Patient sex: M
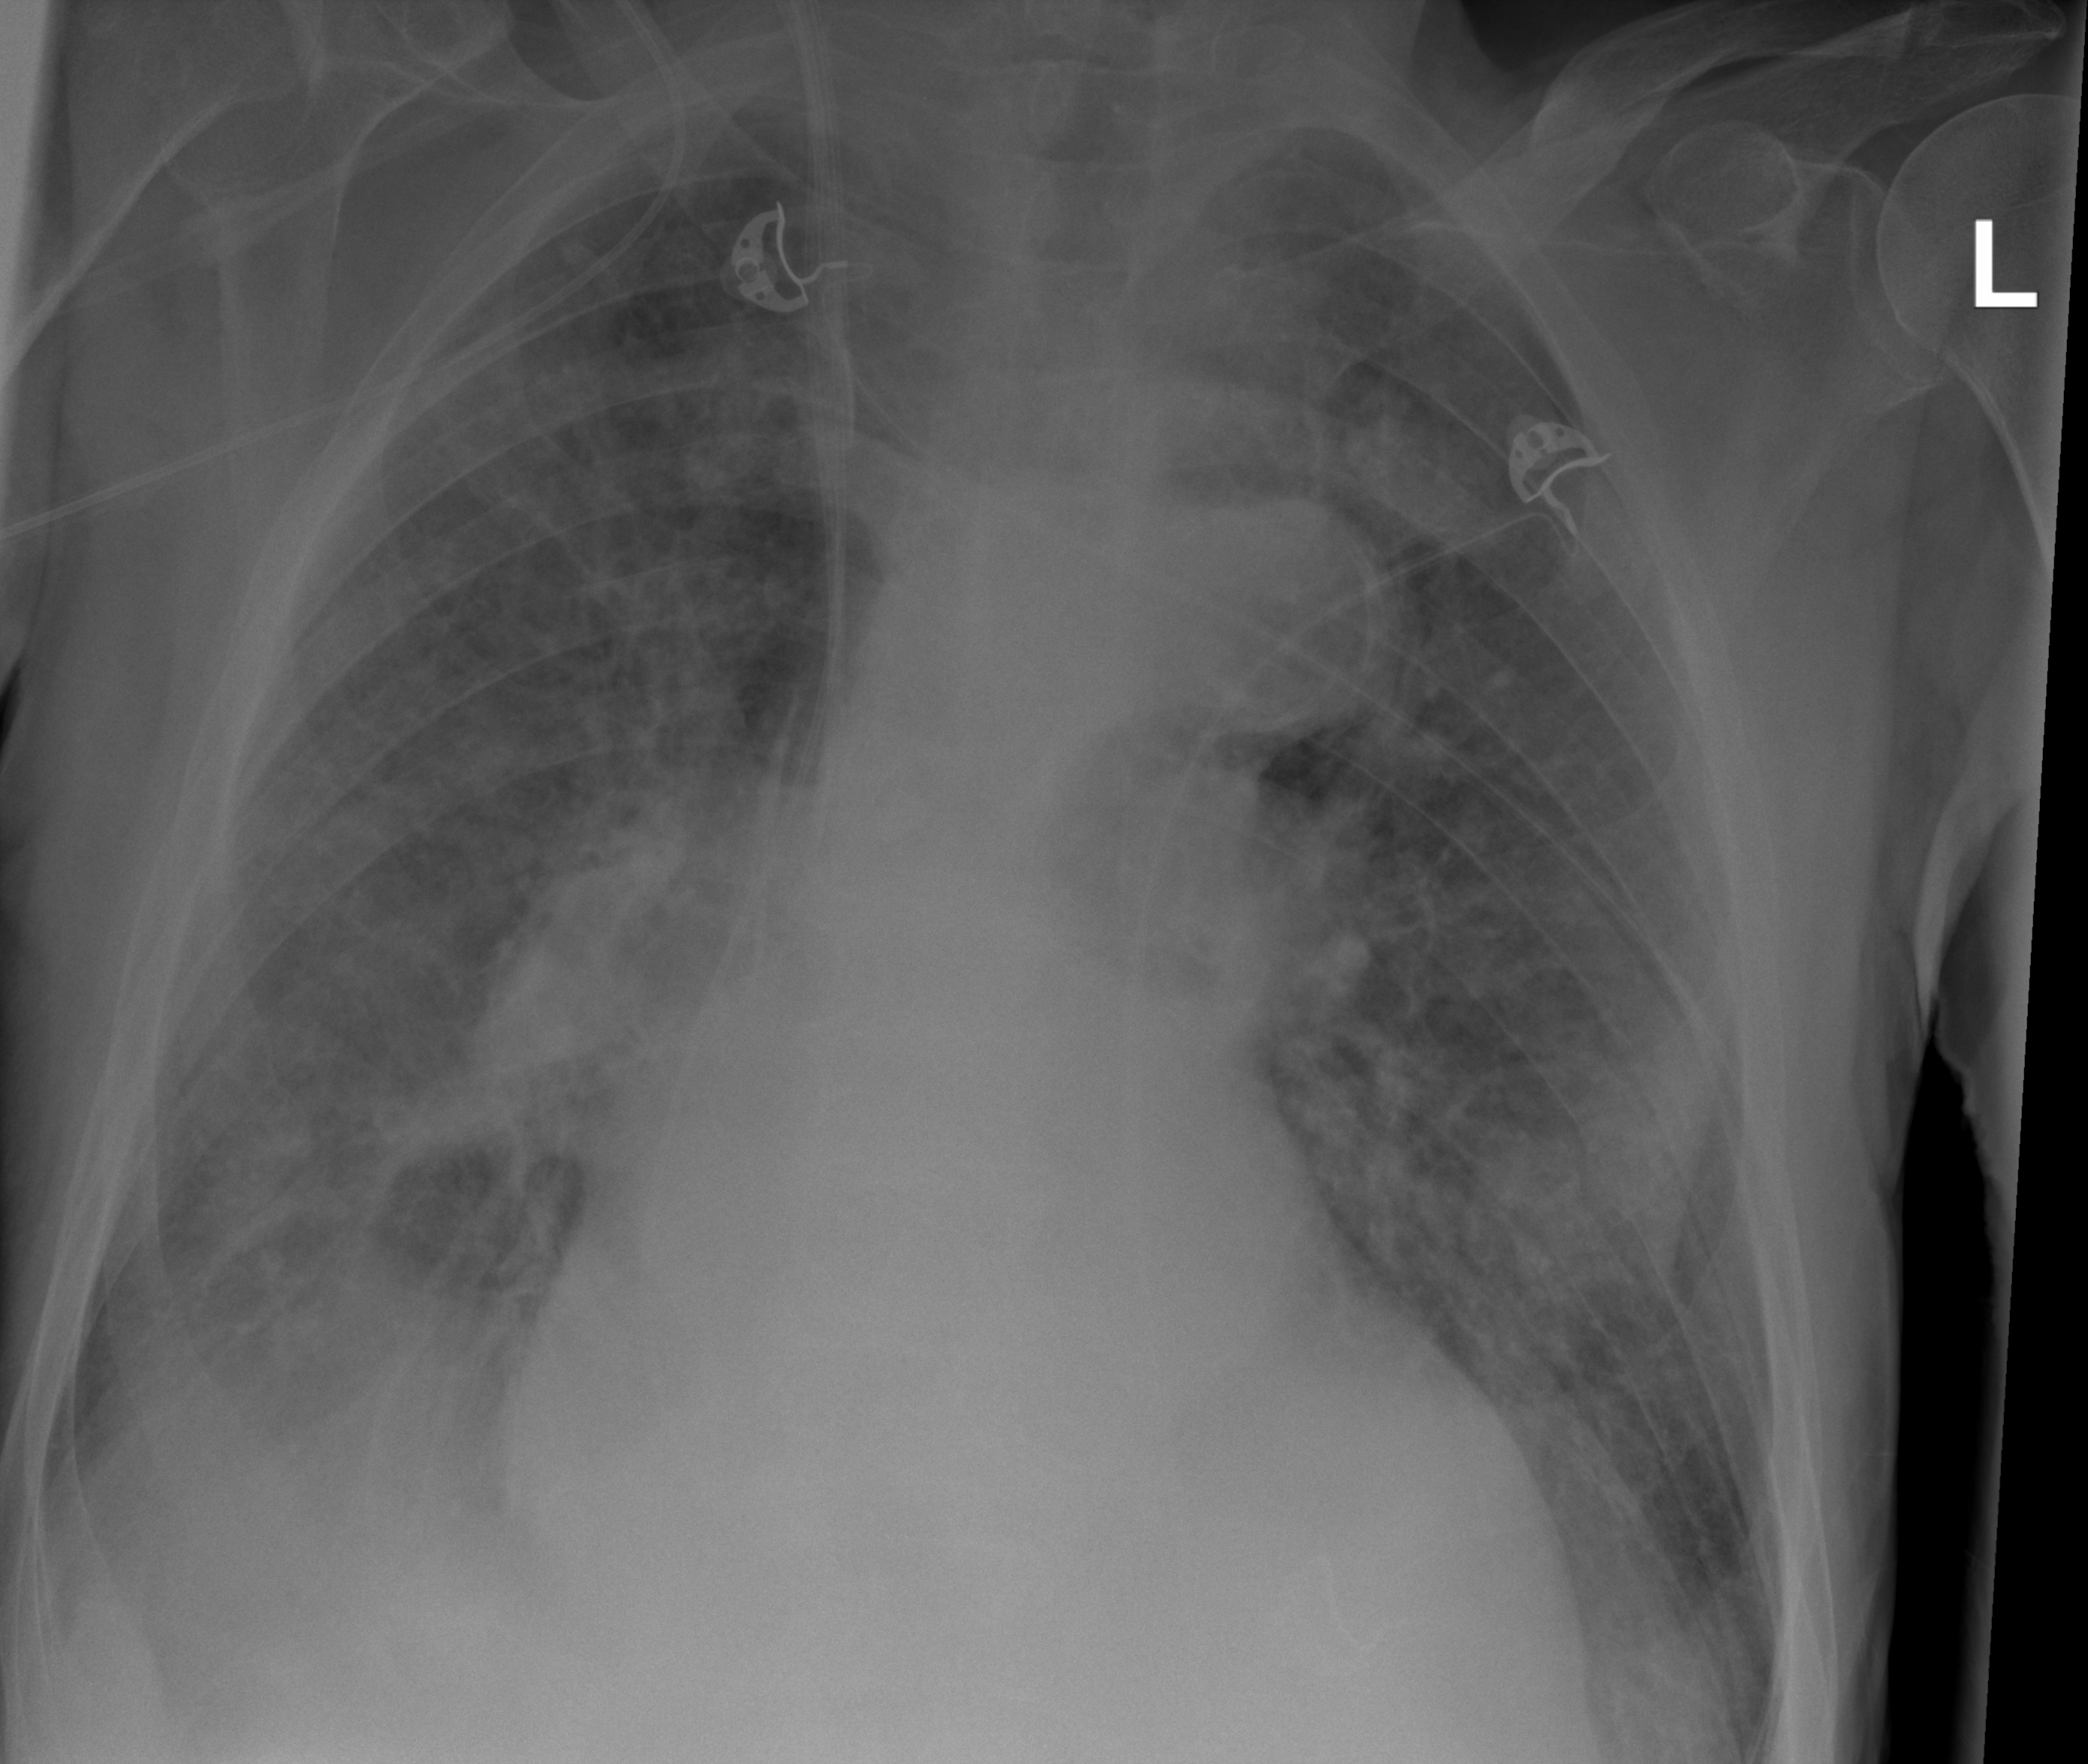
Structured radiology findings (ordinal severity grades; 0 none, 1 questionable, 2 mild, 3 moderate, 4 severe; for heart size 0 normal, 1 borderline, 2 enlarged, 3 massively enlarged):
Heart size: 2
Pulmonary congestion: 3
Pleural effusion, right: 3
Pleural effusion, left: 2
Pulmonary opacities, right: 3
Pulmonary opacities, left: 3
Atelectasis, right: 2
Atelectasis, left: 2